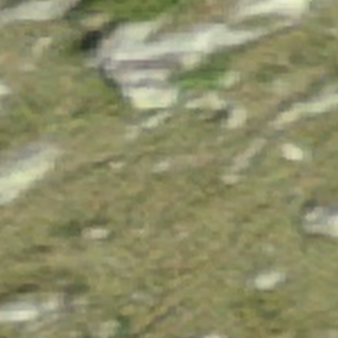
Label: other